Aerial crown-view tile of a tropical tree (Barro Colorado Island, Panama), acquired 20250715:
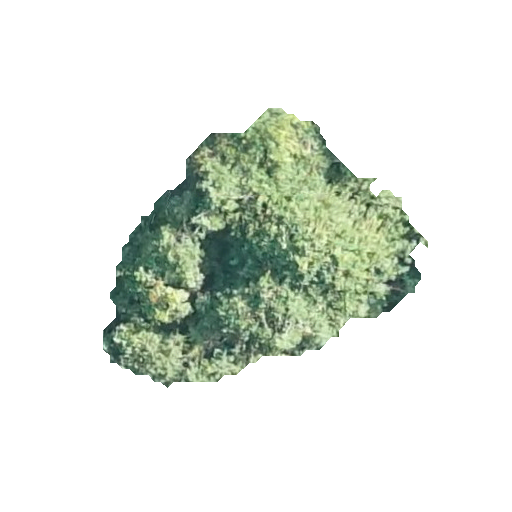
Species: Protium stevensonii
GBIF accepted scientific name: Tetragastris panamensis
Crown area: 83.431 m²